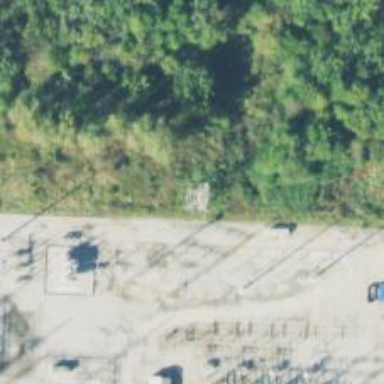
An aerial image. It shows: Lattice structure tower.